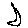
Label: moon